Interaction volume radius: 5 \u00c5
Interaction volume height: 10 \u00c5
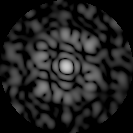
Disorder parameter: 0.5989